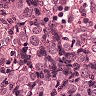
Metastatic tissue present: yes